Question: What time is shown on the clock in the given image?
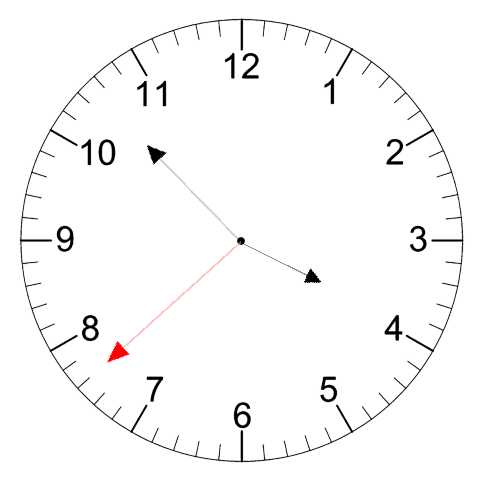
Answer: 03:52:38